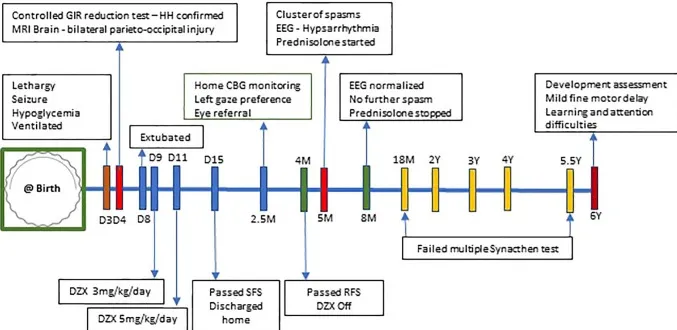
Timeline of events from day 3 of life to 6 years of age. CBG, capillary blood glucose; DZX, diazoxide; GIR, glucose infusion rate; HH, hyperinsulinemic hypoglycemia; RFS, resolution fast study; SFS, safety fast study; D, day of life; M, months; Y, years.
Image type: chart (chart)